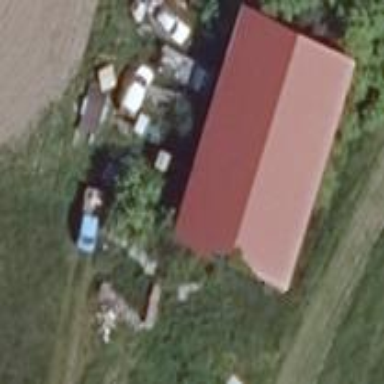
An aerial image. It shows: Gabled building with the roof oriented along its structure.